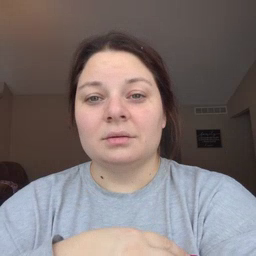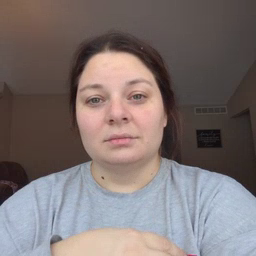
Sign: stuck